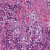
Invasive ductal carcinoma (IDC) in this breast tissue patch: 1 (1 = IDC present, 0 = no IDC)